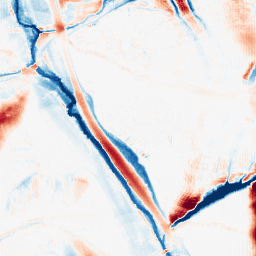
Category: morphological
Decomposition family: morphological_ellipse
Decomposition parameters: operation: average
width: 20
height: 50
Upsampling method: fft_zeropad
Upsampling parameters: scale: 4
Upsampling scale: 4